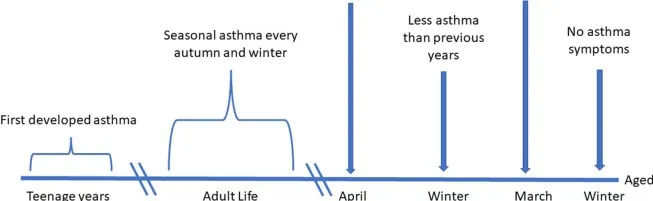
Time Line.
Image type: chart (chart)